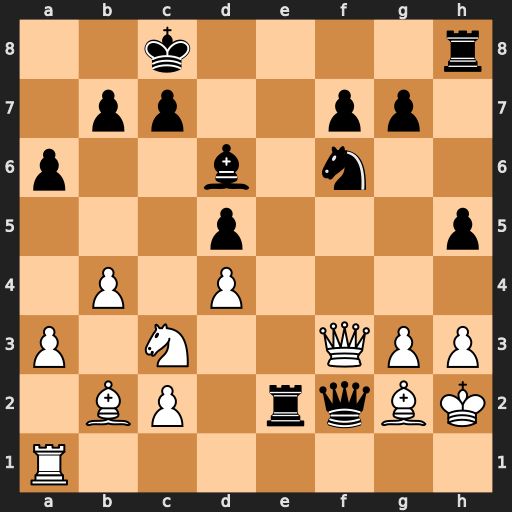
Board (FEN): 2k4r/1pp2pp1/p2b1n2/3p3p/1P1P4/P1N2QPP/1BP1rqBK/R7
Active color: w
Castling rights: -
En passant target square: -
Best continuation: Nxe2 Ng4+ Kh1